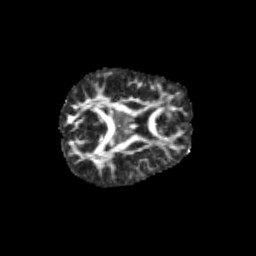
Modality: FA
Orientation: axial
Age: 12
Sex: female
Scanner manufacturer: siemens
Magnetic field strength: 3 T
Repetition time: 3.8 s
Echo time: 0.07 s